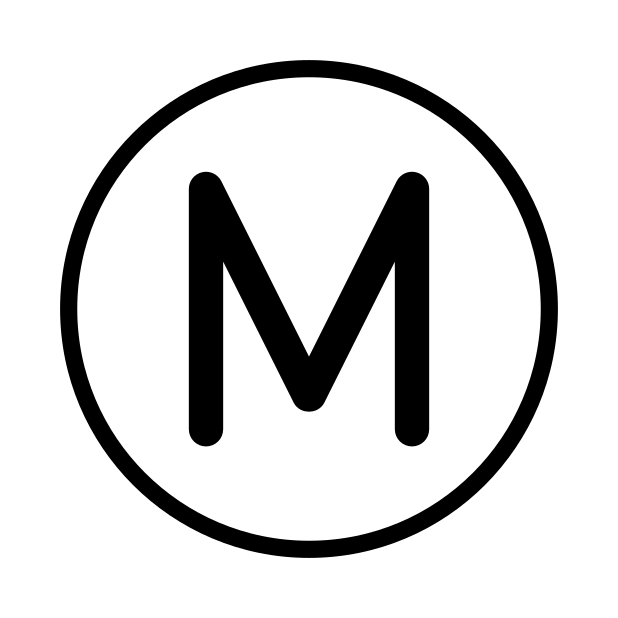
Emoji: 🇲
Name: regional indicator symbol letter m
Unicode: 0x1f1f2